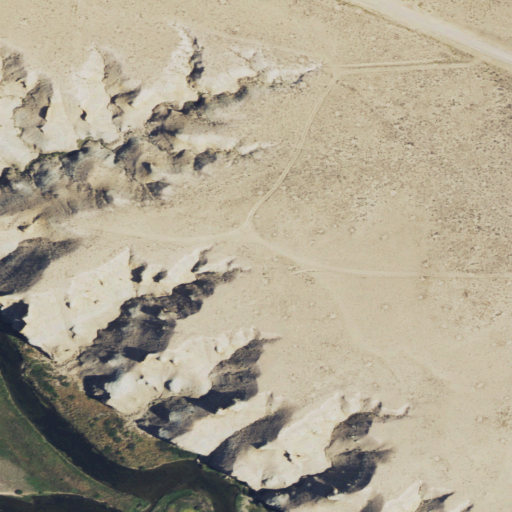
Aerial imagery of cliff(s) in Wyoming named McCullen Bluff containing shrub, woody wetlands, herbaceous wetlands, and open water